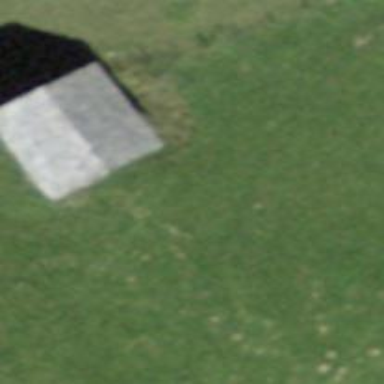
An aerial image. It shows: Rural barn.